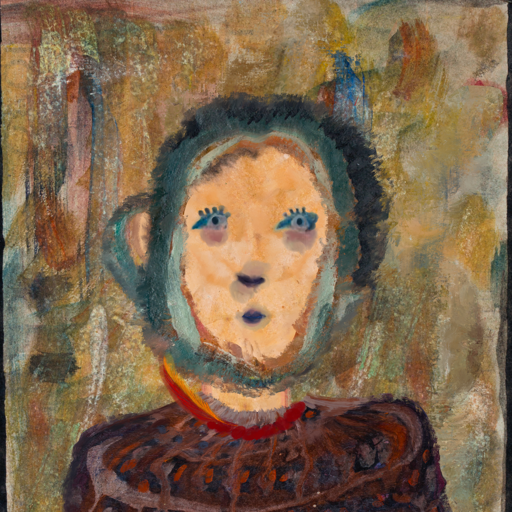
Background: Pipe, Head And Neck Front: Childish, Face Front: Hill_Girl, Bust: Hypocrite, Hair Front: Boggyland, Head Accessory: Blank, Second Necklace: Blank, Necklace: Pipe, Baby: Blank